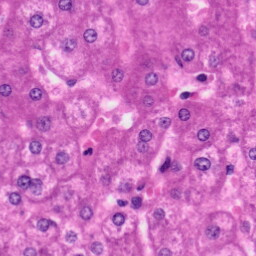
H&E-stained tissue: Liver